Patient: sex F, age 63
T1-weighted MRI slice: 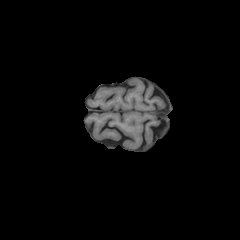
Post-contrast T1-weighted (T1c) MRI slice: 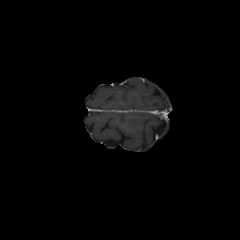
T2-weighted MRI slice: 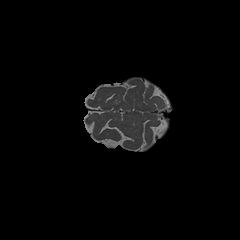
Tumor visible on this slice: no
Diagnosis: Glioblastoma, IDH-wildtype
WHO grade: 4